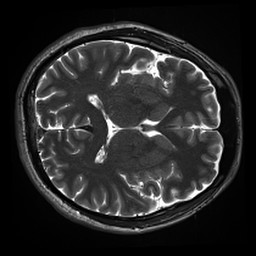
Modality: inplaneT2
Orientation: axial
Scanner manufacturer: siemens
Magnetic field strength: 3 T
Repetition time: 11 s
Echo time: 0.059 s